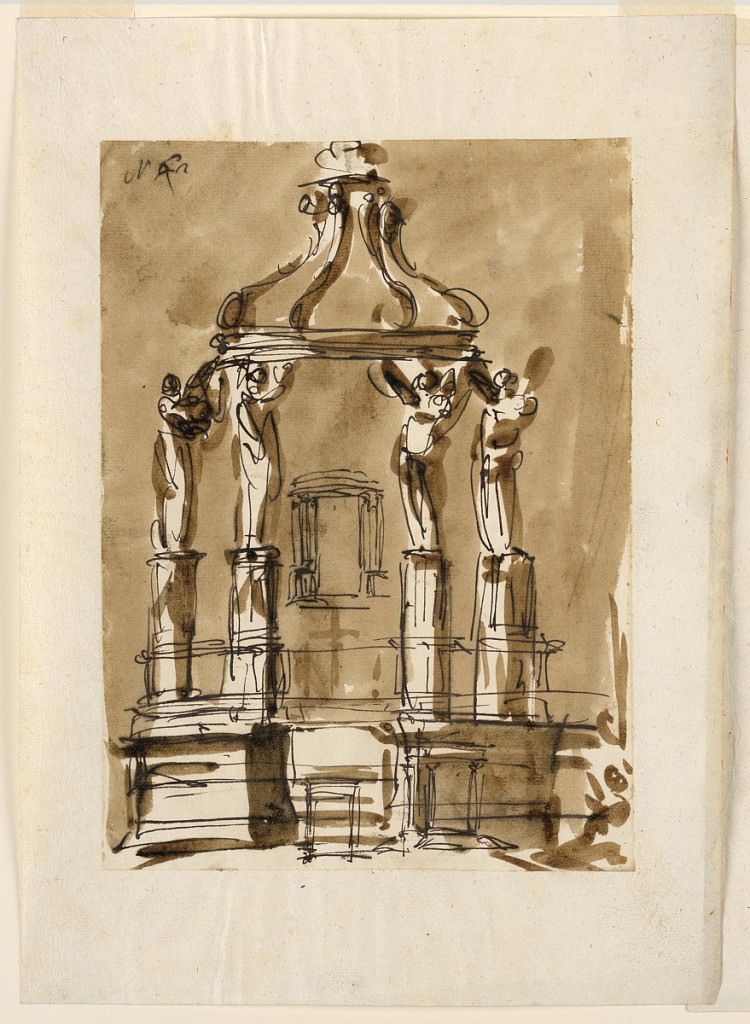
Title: Design for an altar
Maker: Giuseppe Barberi, Italian, 1746–1809
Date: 1746-1809
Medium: Pen and brown ink, brush and brown wash on lined off-white laid paper
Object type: Drawing
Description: A sketch for the right part of a similar design as -1360. Its lower part has been drawn over with a sketch, showing two attempts to place the tabernacle into the lower  part of the altar ledges into which the former dado and steps are transformed.